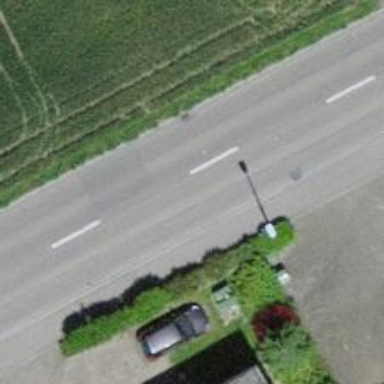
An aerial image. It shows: Bus stop with designated public transport stop position.